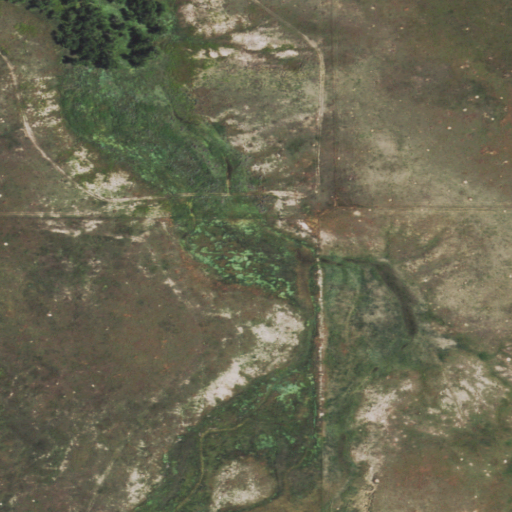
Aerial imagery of valley in Wyoming named Good Draw containing shrub, grassland, and herbaceous wetlands